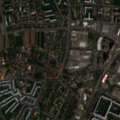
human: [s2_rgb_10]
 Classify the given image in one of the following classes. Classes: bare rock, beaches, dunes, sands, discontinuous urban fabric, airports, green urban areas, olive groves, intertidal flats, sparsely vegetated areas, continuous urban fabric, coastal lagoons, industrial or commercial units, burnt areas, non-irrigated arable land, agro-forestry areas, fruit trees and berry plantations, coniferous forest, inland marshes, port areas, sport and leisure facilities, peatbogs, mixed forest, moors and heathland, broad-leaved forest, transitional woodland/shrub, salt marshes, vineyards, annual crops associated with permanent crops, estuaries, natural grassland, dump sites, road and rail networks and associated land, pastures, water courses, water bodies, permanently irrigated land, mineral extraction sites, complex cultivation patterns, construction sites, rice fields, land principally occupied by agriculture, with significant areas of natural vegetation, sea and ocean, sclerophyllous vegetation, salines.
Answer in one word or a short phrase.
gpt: discontinuous urban fabric, industrial or commercial units, land principally occupied by agriculture, with significant areas of natural vegetation